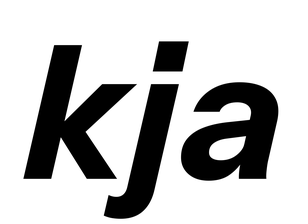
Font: InstrumentSans-Italic_Bold_Italic